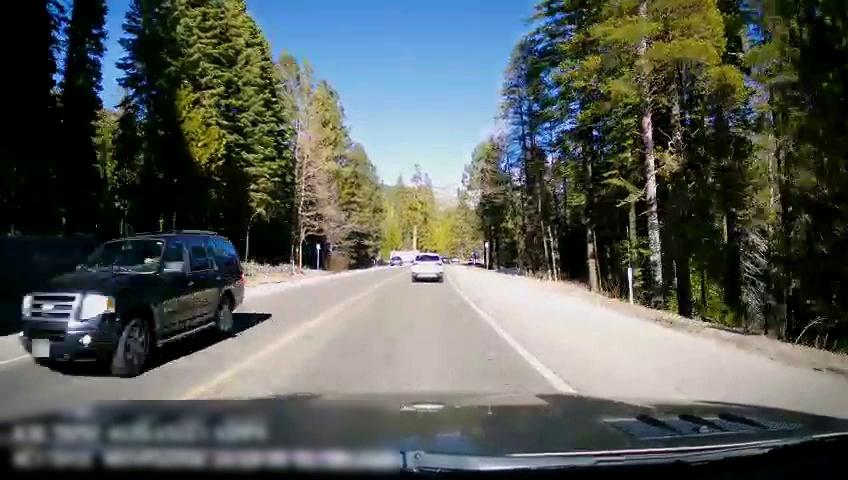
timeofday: Day
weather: Sunny
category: Drivable Space
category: Vehicles | SUV
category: Vehicles | SUV
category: Vehicles | SUV
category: Lanes | Opposite Lane
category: Lanes | Opposite Lane
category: Lanes | Current Lane